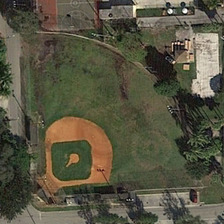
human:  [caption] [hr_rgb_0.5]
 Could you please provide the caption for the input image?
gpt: a baseball field is surrounded by some green trees .

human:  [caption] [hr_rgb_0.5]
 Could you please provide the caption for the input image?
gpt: a baseball field is surrounded by some green trees .

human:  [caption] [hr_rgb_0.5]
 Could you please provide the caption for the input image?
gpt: a baseball field is surrounded by some green trees .

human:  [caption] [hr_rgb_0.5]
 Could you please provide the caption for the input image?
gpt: a baseball field is surrounded by some green trees .

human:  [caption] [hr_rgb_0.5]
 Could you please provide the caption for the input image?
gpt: a baseball field is surrounded by some green trees .